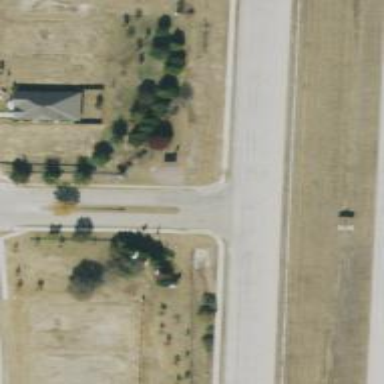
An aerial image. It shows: Secondary road with frontage road alongside.